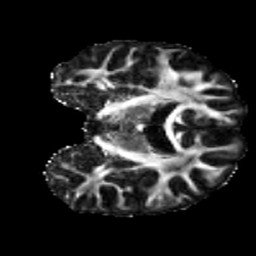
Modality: FA
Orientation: coronal
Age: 26
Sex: male
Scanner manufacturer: siemens
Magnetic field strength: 3 T
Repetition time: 3.5 s
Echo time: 0.086 s